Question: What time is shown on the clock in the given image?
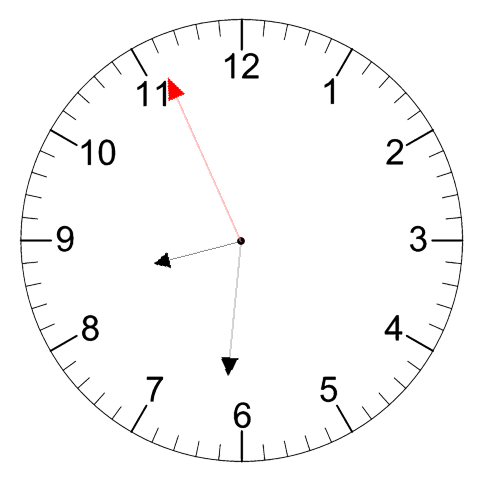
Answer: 08:30:56